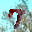
Label: 7